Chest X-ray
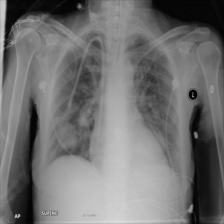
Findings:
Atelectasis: negative
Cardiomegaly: negative
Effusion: negative
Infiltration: positive
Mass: negative
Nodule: negative
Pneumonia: negative
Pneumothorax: negative
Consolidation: negative
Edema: negative
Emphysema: negative
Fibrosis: negative
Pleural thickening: negative
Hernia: negative